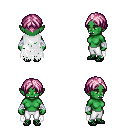
a pixel art fantasy rpg character, female body template, orc, green skin, white tattered cape, white pants, pink parted hairstyle, white cloth bandages, ghillies, four views (front, back, left, right), 2x2 character sprite sheet, small pixel art, hard edges, no anti-aliasing